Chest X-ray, PA view. Patient: 71 years old, sex M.
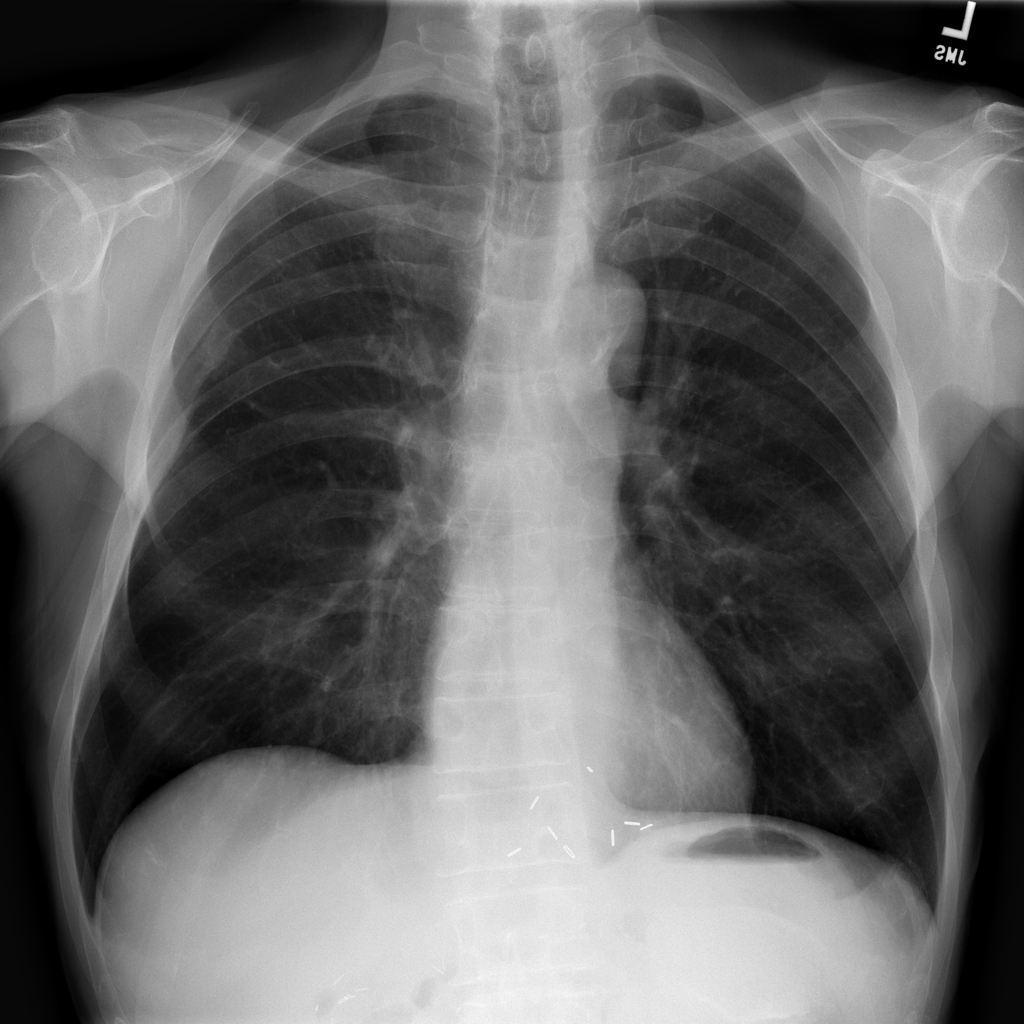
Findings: No Finding